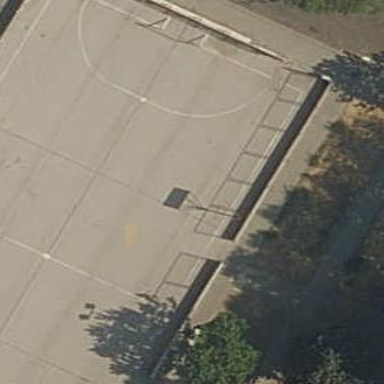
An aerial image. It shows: Basketball court in the leisure land pitch.